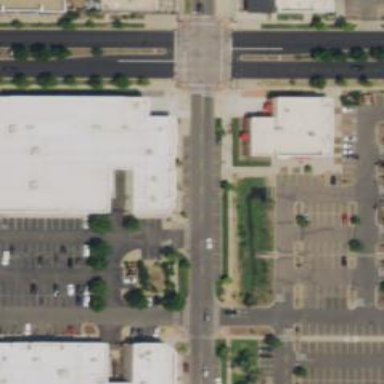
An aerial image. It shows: Retail building.